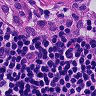
Metastatic tissue present: no